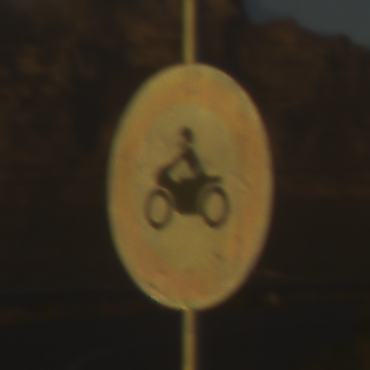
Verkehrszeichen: VerbotKraftraeder
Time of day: SunriseSunset
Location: Outdoor (RoadRail)
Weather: PartlyCloudy
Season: NotSpecified
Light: Natural